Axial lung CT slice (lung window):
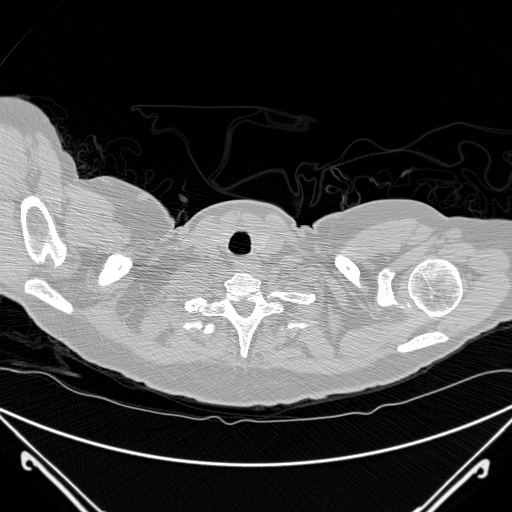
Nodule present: no